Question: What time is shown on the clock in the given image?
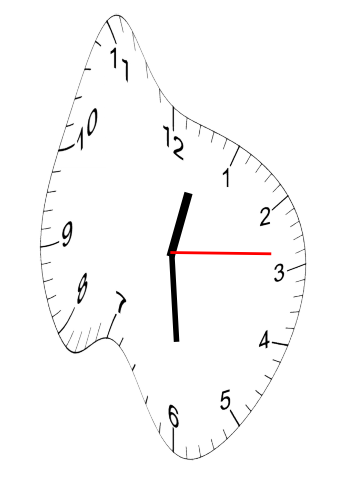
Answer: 12:29:14